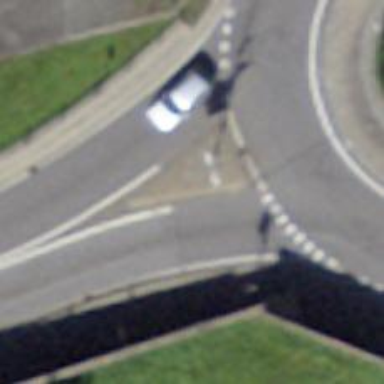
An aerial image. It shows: Road with "give way" sign.